Field crop: maize
Growth stage: 1
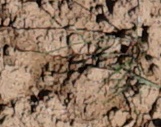
Species: lolium